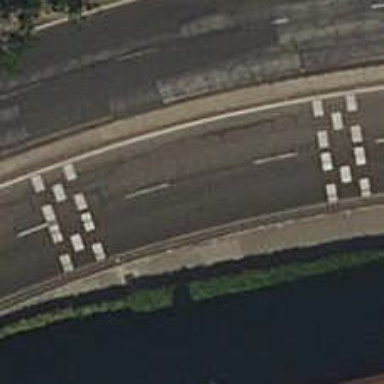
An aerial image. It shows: Bump for traffic calming.